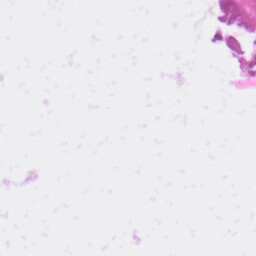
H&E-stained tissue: Skin